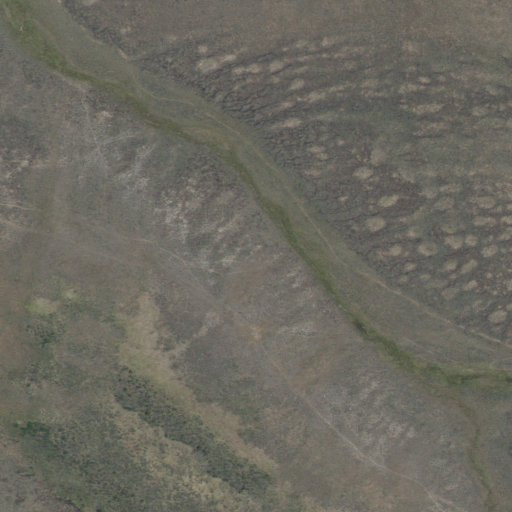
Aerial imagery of plain(s) in Idaho named Moorcastle Flat containing only shrub